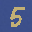
Label: 5